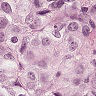
Metastatic tissue present: yes